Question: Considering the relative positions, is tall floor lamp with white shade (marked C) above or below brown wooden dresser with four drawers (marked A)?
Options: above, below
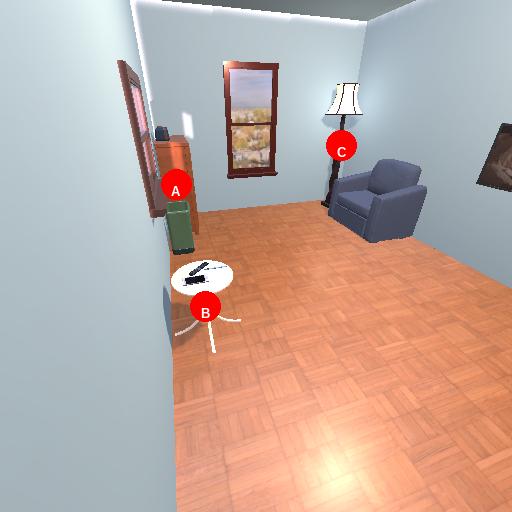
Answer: above